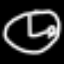
Label: clock